Interaction volume radius: 5 \u00c5
Interaction volume height: 10 \u00c5
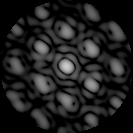
Disorder parameter: 0.3995